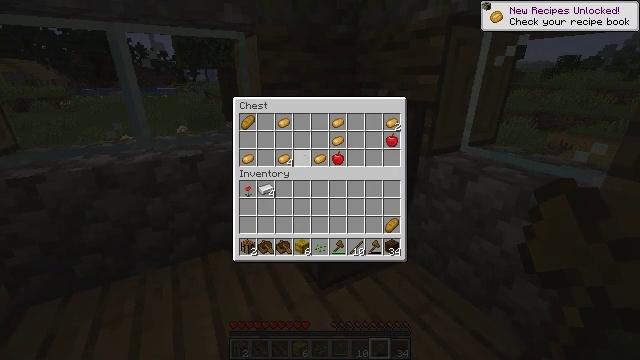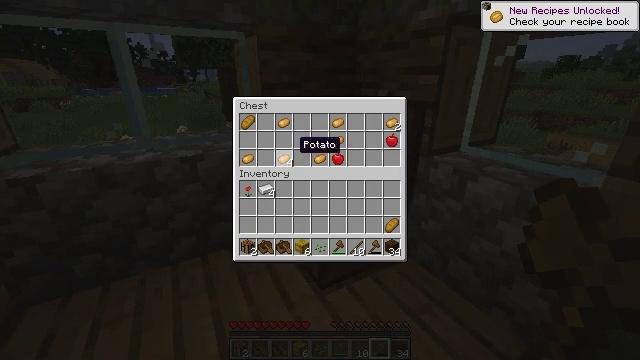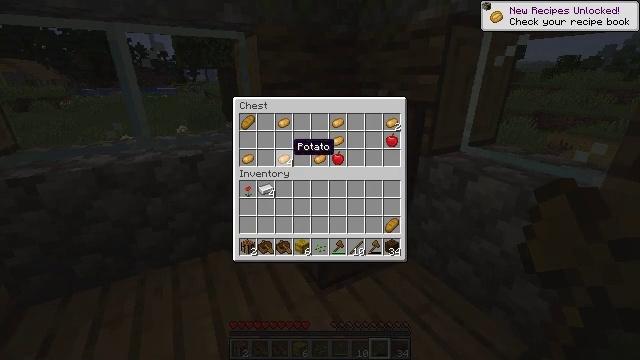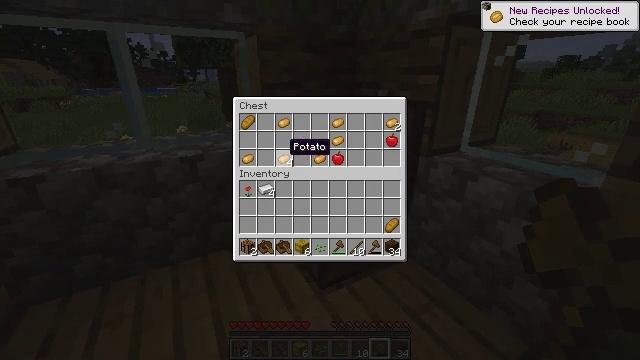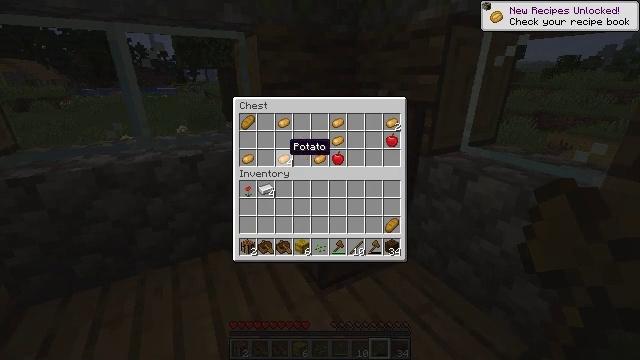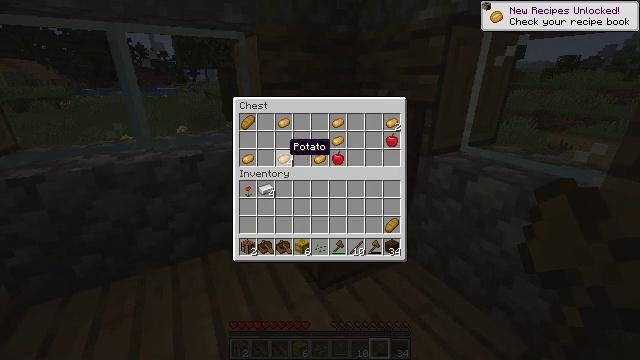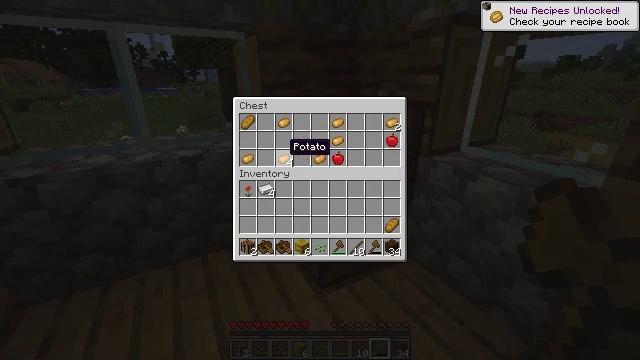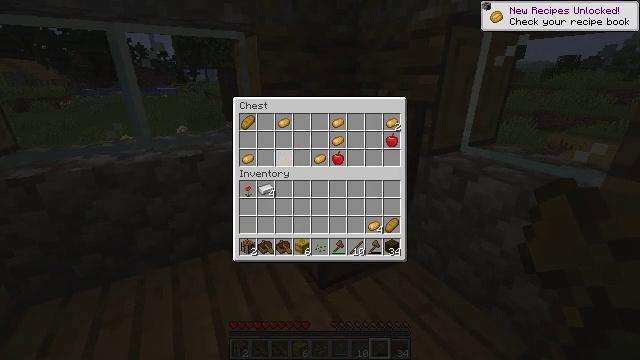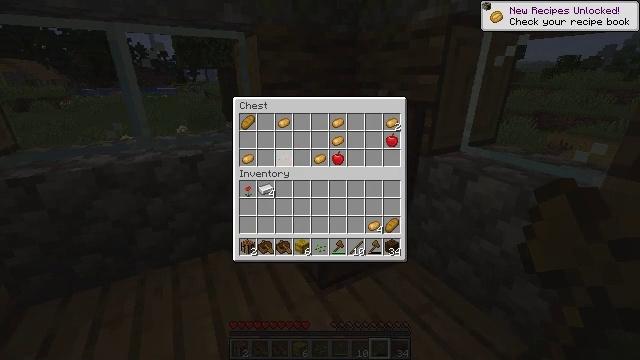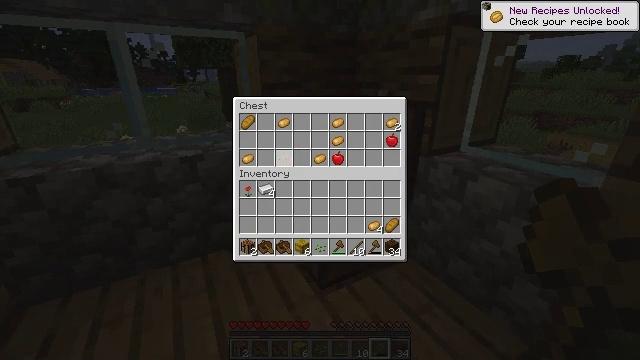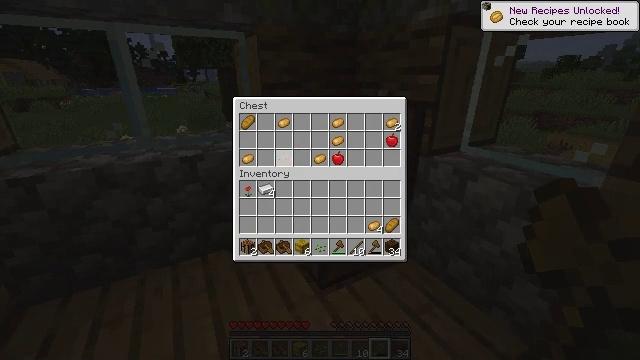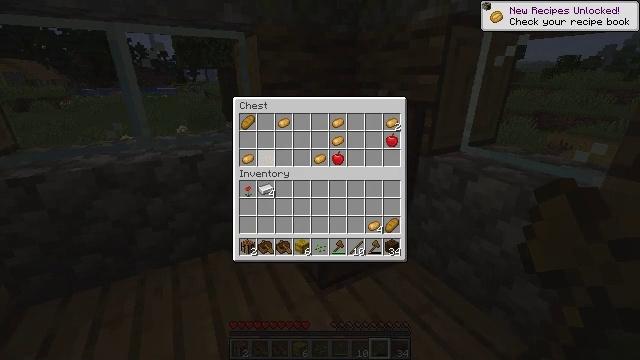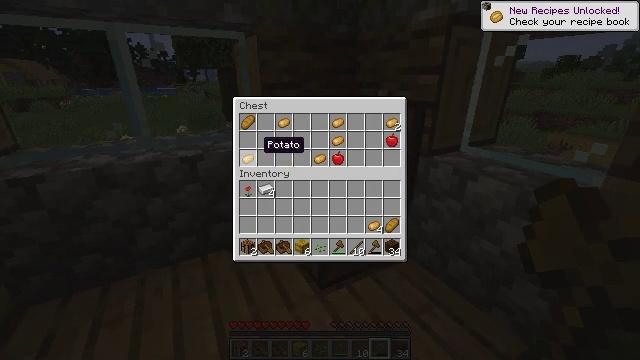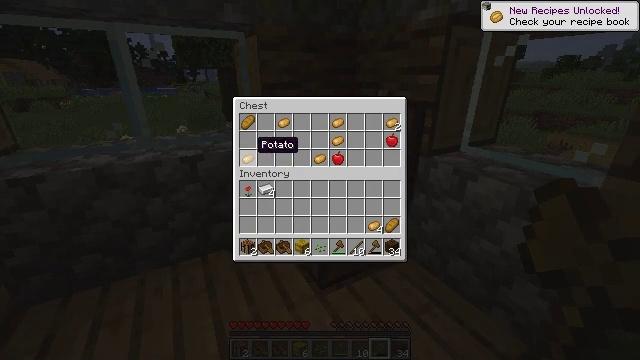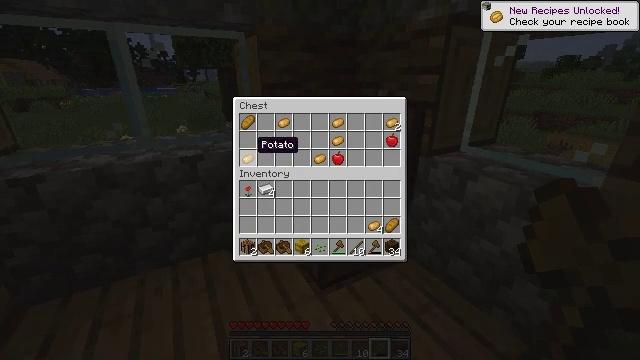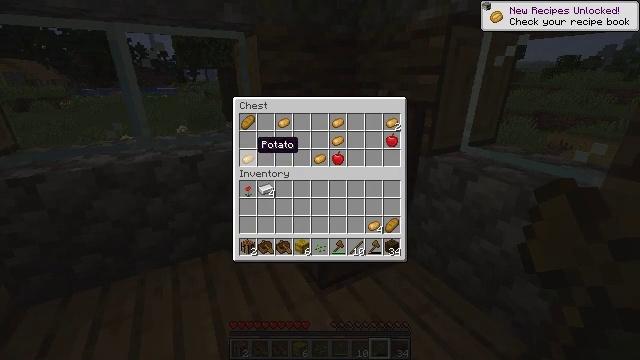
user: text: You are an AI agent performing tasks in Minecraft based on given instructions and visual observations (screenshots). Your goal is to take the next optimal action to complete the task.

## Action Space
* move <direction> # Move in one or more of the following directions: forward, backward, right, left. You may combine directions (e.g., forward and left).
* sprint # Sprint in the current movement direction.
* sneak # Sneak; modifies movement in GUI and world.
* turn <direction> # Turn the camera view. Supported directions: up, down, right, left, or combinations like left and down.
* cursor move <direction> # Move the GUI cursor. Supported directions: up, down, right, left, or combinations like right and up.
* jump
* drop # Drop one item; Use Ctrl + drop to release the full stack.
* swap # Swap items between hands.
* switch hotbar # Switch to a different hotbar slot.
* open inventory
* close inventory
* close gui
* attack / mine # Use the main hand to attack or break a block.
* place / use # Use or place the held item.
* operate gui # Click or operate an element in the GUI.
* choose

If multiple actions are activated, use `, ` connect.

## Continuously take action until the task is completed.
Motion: motion action
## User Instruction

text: Retrieve the white bed for later use.
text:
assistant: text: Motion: sneak
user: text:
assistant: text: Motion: sneak
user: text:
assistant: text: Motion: sneak
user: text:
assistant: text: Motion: sneak
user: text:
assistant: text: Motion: sneak
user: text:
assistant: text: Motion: sneak
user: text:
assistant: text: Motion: sneak, operate gui
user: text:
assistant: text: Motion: sneak, operate gui
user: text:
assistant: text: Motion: sneak, operate gui
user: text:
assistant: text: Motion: sneak
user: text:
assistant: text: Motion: sneak, cursor move left
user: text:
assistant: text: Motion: sneak, cursor move left
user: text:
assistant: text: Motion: sneak
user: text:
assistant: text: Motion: sneak
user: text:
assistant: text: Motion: sneak
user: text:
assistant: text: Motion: sneak, operate gui
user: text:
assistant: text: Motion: sneak, operate gui
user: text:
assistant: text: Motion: sneak
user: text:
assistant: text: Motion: sneak, cursor move up
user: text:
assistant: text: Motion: sneak, cursor move up
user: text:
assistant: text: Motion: sneak
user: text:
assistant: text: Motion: sneak
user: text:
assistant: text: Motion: sneak, operate gui
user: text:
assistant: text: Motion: sneak, operate gui
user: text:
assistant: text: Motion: sneak
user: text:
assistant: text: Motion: sneak, cursor move right
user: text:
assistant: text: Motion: sneak, cursor move right
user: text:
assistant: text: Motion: sneak
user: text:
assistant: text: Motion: sneak
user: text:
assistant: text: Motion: sneak, operate gui